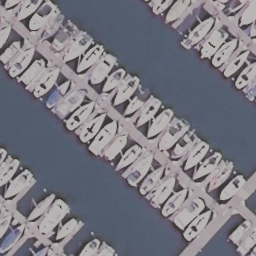
Label: harbor